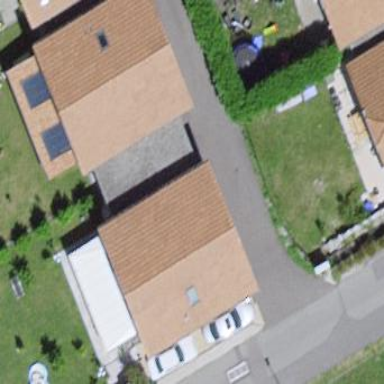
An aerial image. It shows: Terrace building.